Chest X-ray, PA view. Patient: 35 years old, sex F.
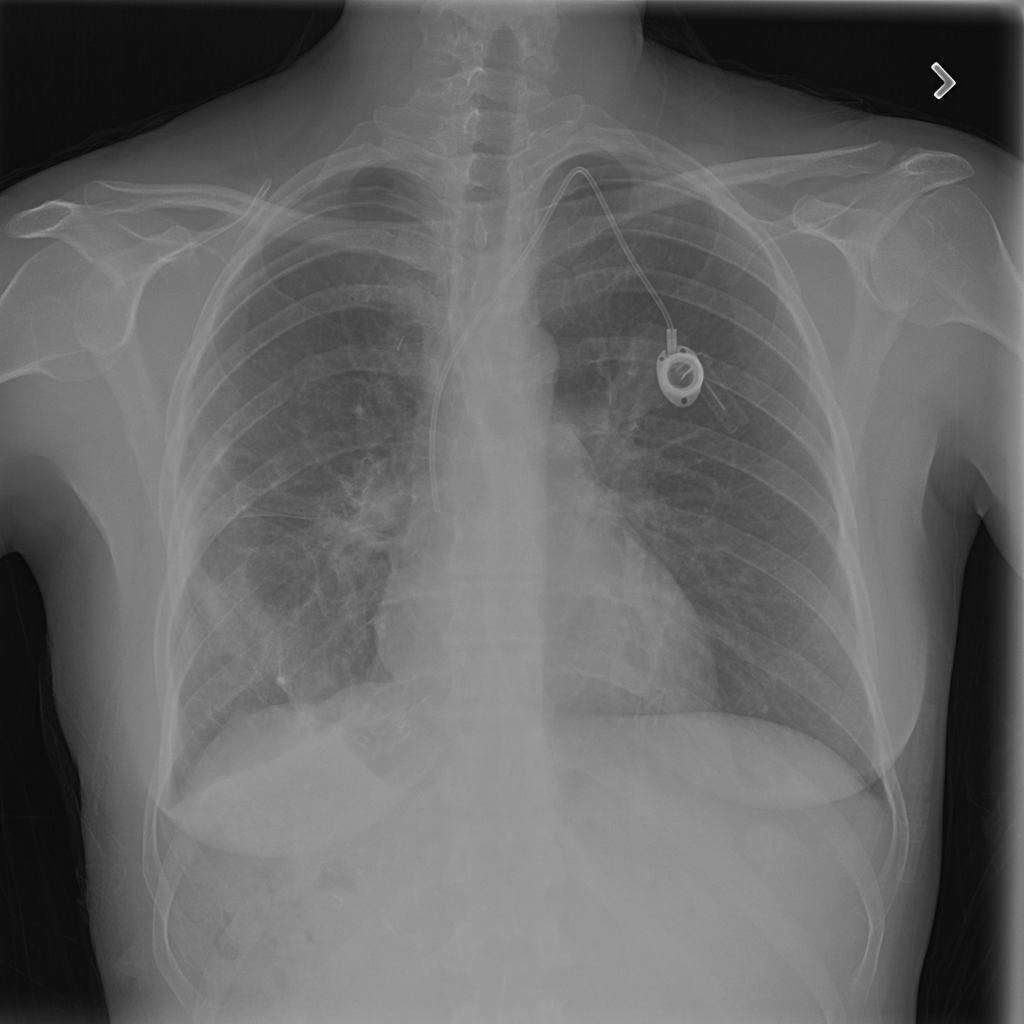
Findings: Infiltration, Pneumothorax